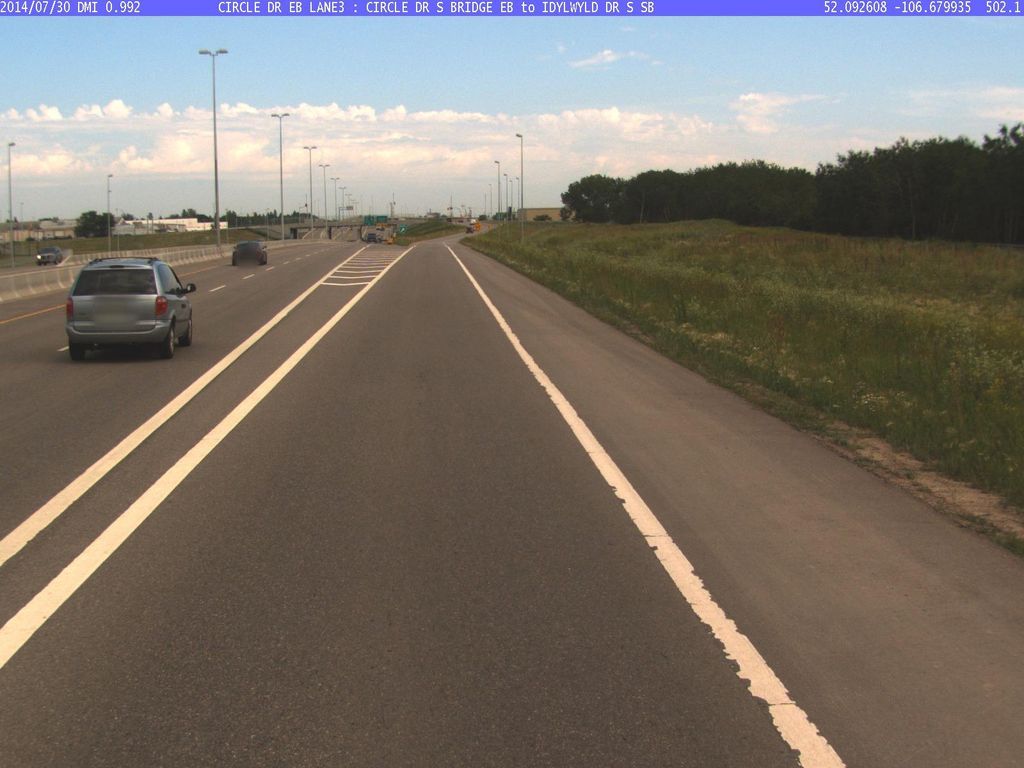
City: saskatoon